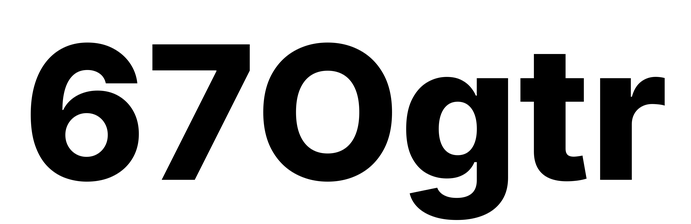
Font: Inter_ExtraBold